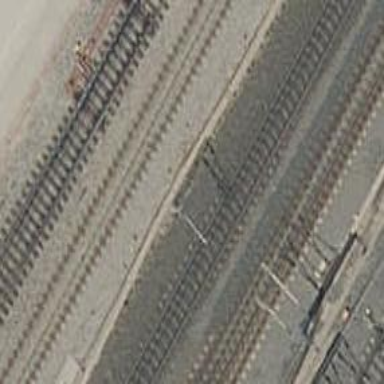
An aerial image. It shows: Railway junction.